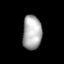
Tissue: lung
Cell type: Epithelial cells
Senescence score: 0.2427
Nuclear area (px): 640
Mean DAPI intensity: 172.909